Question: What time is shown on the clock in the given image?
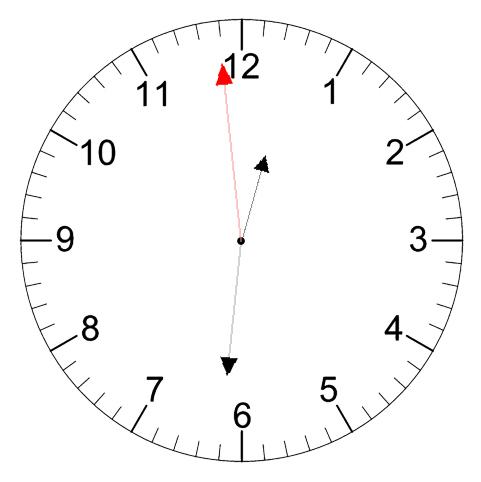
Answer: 12:30:59